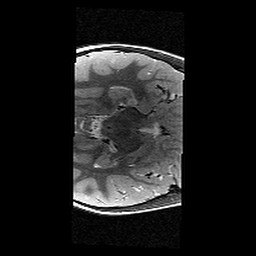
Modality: T2w
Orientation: axial
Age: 9
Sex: female
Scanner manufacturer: siemens
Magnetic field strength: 3 T
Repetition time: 9.23 s
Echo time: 0.067 s